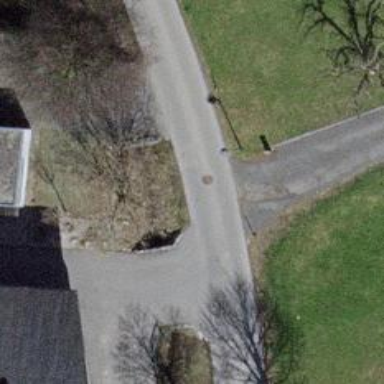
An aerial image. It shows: Culvert tunnel passing through ditch.